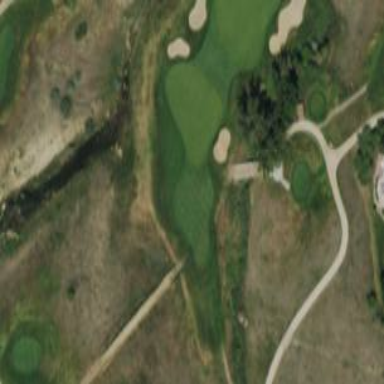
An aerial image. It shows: Grassy area designated as golf fairway.